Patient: sex M, age 43
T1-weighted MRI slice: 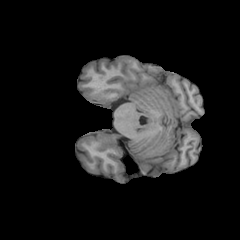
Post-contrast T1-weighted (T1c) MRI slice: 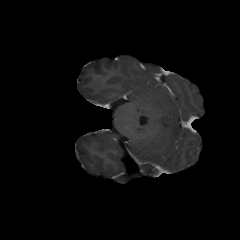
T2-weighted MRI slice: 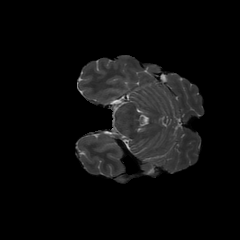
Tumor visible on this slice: no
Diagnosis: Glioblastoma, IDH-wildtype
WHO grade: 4